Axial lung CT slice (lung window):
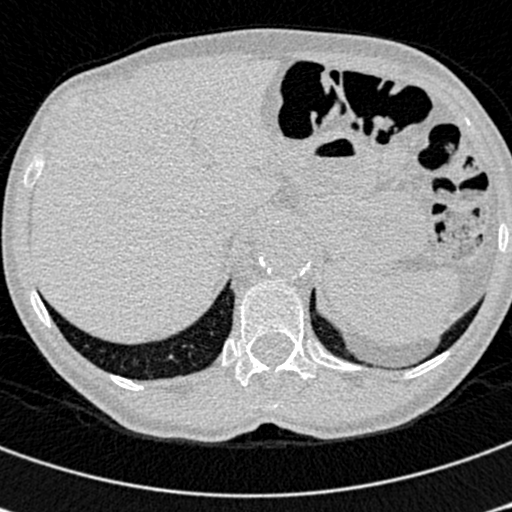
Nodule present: no